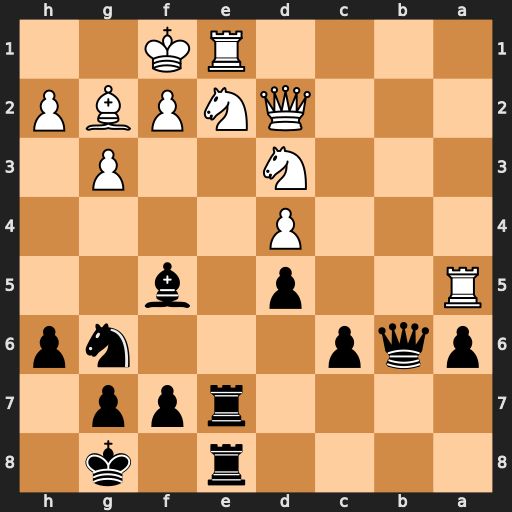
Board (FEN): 4r1k1/4rpp1/pqp3np/R2p1b2/3P4/3N2P1/3QNPBP/4RK2
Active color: b
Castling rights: -
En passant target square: -
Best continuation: Bxd3 Qxd3 Qxa5